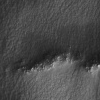
Atmospheric dust classification: not_dusty